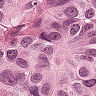
Metastatic tissue present: yes